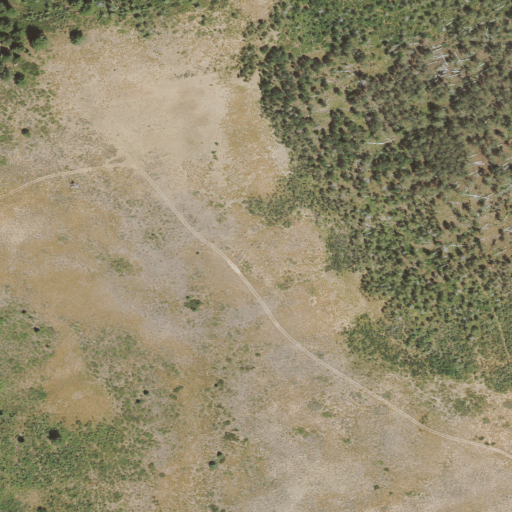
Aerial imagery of ridge(s) in Utah named Knighton Ridge containing shrub and deciduous forest